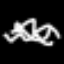
Label: squiggle